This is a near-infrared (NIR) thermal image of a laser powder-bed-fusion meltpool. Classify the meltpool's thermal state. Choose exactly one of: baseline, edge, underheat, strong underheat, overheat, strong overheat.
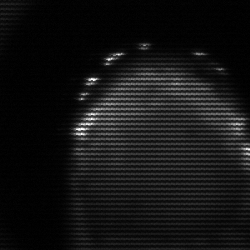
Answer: edge